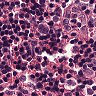
Metastatic tissue present: yes